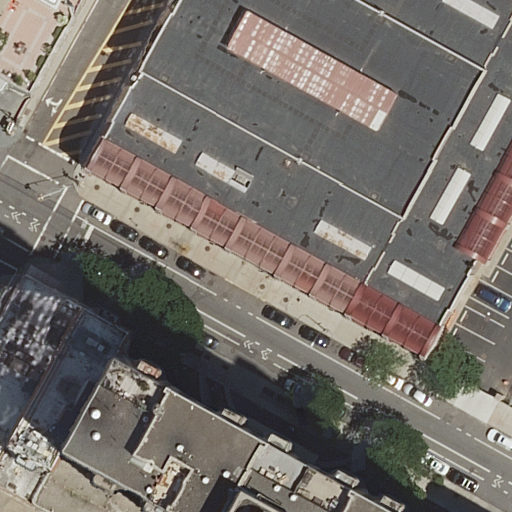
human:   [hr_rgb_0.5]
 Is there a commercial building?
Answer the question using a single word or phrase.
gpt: yes

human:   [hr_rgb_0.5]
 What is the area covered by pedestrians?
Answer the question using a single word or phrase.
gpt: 20m2

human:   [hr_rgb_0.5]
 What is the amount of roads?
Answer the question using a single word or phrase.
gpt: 4

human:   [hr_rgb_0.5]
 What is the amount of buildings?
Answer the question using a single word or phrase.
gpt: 5

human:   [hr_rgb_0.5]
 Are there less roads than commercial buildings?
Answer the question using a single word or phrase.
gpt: no

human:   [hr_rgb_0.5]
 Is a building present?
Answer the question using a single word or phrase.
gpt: yes

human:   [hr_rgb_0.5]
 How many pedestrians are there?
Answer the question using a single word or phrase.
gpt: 1

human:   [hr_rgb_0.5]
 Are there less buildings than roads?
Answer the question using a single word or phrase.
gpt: no

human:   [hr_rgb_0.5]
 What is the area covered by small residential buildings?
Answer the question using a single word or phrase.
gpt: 0m2

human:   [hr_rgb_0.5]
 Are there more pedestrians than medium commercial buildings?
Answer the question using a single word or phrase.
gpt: yes

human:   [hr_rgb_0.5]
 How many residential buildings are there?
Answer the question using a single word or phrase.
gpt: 4

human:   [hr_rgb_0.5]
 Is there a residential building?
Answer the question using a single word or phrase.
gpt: yes

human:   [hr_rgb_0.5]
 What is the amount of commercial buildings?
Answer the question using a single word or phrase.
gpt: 1

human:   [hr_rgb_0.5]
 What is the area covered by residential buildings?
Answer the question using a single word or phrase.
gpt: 1999m2

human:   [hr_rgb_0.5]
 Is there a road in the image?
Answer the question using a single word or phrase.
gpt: yes

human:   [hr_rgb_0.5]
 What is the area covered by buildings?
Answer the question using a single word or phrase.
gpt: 6277m2

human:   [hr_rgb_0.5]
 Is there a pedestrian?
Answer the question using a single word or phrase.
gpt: yes

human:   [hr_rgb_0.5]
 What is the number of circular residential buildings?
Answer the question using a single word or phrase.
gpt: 0

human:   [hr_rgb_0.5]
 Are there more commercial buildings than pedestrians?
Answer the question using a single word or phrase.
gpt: no

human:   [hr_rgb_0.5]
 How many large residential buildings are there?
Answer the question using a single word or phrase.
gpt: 1

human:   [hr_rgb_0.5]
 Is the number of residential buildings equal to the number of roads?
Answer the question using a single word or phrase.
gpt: yes

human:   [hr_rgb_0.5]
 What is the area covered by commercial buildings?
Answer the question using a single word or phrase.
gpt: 4277m2

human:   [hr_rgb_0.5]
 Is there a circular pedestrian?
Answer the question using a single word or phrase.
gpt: no

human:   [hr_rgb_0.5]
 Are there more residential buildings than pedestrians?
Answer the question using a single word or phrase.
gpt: yes

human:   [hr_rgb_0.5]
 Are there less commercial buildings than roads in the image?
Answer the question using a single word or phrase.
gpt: yes

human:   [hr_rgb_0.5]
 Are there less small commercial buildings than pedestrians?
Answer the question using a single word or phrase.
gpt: yes

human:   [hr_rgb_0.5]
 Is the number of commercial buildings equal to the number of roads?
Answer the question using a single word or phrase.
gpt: no

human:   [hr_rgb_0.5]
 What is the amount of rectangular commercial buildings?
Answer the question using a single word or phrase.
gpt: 0

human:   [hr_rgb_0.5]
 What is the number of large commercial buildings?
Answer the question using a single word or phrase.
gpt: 1

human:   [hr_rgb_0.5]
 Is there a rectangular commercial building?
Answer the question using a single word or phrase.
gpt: no

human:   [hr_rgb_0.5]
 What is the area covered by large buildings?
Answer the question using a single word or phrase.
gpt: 5385m2

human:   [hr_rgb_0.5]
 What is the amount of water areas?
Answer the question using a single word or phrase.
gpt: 0

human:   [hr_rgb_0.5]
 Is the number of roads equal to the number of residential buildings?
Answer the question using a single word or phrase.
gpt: yes

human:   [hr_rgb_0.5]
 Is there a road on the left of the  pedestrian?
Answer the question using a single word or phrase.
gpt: yes

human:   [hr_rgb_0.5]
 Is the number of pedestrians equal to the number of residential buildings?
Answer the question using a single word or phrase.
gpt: no

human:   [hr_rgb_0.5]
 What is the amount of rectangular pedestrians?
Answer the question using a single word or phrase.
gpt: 1

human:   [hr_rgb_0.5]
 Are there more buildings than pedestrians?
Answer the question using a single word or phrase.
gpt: yes

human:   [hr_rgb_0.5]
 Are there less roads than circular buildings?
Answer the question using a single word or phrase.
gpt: no

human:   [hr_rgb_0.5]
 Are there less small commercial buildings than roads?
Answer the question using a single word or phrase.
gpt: yes

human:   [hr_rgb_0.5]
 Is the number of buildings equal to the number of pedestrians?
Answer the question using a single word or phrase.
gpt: no

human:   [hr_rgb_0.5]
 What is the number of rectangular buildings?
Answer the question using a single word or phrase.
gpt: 2

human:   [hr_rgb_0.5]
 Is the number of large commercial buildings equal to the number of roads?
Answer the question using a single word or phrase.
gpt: no

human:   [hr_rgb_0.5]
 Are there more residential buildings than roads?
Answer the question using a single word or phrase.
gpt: no

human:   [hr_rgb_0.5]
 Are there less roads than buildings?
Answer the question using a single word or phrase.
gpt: yes

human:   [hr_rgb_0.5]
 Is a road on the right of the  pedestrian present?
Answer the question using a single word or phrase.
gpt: yes

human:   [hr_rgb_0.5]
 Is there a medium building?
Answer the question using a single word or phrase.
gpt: yes

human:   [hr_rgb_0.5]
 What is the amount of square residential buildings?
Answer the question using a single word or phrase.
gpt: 0

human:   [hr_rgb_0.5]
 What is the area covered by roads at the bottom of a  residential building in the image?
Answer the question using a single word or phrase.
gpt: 0m2

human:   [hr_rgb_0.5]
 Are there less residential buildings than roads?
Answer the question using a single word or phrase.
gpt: no

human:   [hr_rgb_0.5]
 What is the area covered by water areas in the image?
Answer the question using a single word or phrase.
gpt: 0m2

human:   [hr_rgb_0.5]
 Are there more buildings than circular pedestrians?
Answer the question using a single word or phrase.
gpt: yes

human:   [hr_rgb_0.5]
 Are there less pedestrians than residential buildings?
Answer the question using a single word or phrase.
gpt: yes

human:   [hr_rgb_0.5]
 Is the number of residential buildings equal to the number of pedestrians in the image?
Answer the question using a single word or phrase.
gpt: no

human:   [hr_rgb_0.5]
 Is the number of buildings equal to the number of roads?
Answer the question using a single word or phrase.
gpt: no

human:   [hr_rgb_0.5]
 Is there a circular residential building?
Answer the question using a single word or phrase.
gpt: no

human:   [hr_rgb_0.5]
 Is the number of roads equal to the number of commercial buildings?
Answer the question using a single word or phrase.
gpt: no

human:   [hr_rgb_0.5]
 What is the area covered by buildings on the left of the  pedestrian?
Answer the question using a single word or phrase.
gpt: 0m2

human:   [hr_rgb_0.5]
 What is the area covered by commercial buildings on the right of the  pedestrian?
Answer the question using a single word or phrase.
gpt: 4277m2

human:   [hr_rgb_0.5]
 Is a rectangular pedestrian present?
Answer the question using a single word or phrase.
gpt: yes

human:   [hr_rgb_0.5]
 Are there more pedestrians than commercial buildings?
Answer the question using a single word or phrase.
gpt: no

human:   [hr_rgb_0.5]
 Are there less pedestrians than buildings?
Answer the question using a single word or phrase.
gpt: yes

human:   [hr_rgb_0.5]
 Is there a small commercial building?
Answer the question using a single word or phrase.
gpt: no

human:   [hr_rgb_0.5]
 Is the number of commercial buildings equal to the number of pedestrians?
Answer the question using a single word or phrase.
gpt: yes

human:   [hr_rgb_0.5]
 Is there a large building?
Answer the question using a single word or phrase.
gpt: yes